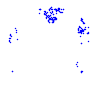
Particle: proton